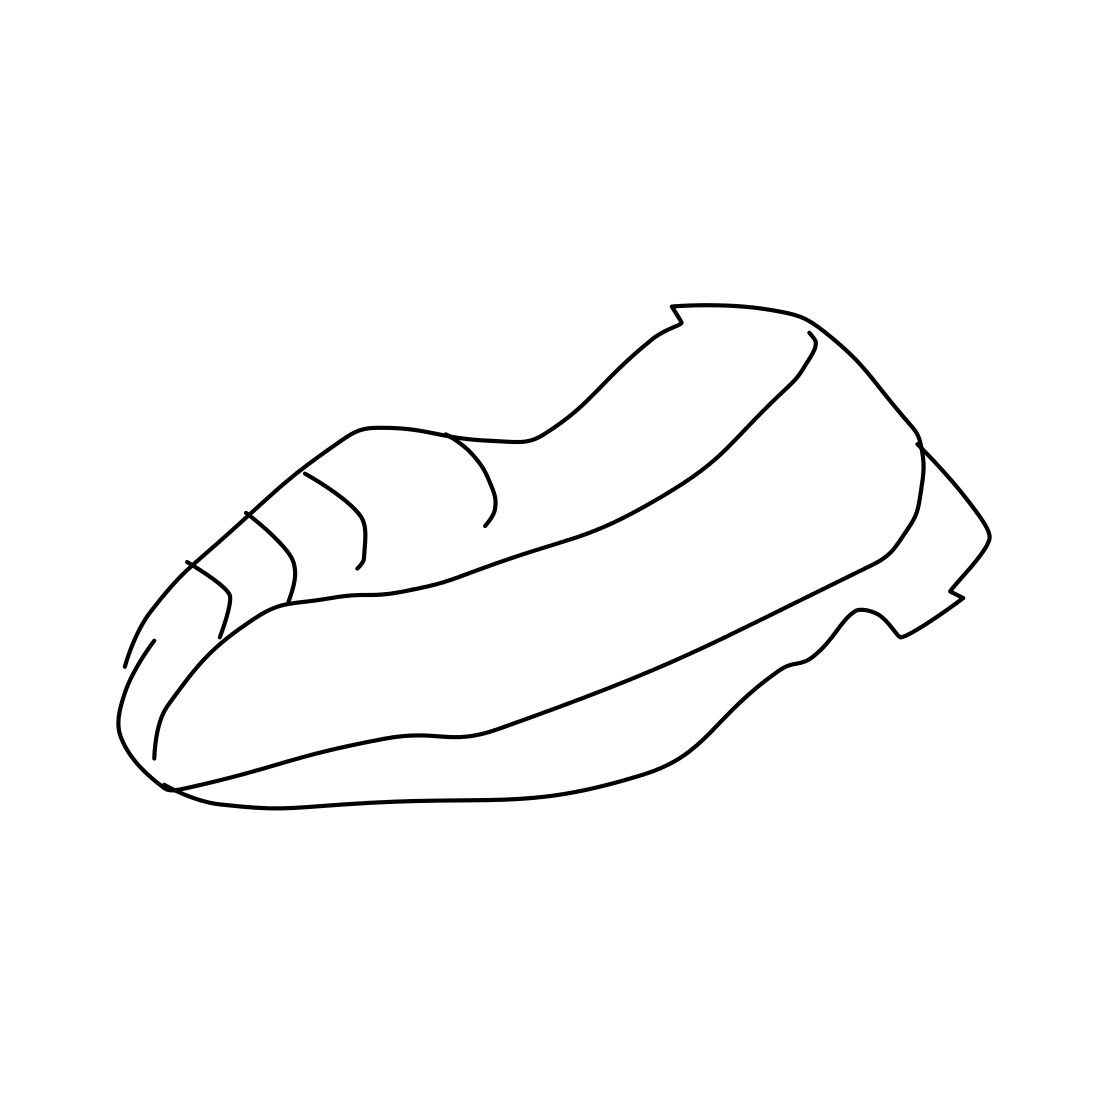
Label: shoe